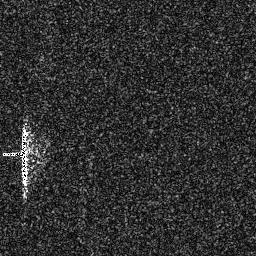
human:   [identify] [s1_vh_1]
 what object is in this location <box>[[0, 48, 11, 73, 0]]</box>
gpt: <ref>1 large ship at the left</ref>